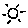
Label: sun